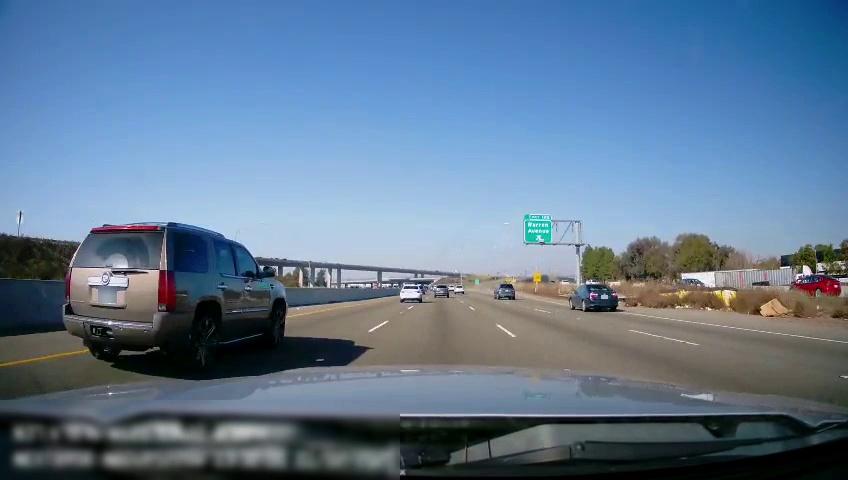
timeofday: Day
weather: Sunny
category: Drivable Space
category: Vehicles | Truck
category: Vehicles | Car
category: Vehicles | Car
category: Vehicles | Car
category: Vehicles | SUV
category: Vehicles | Car
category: Vehicles | SUV
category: Vehicles | SUV
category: Vehicles | SUV
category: Vehicles | Car
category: Vehicles | SUV
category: Lanes | Alternate Lane
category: Lanes | Current Lane
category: Lanes | Current Lane
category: Lanes | Alternate Lane
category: Lanes | Alternate Lane
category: Traffic | Signs
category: Traffic | Signs